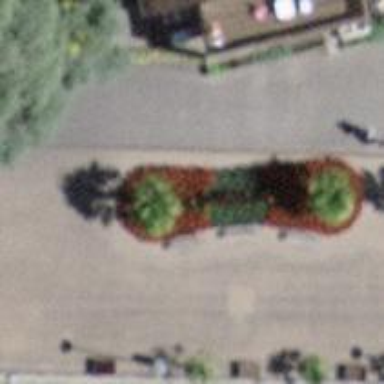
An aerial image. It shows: Bench for seating.